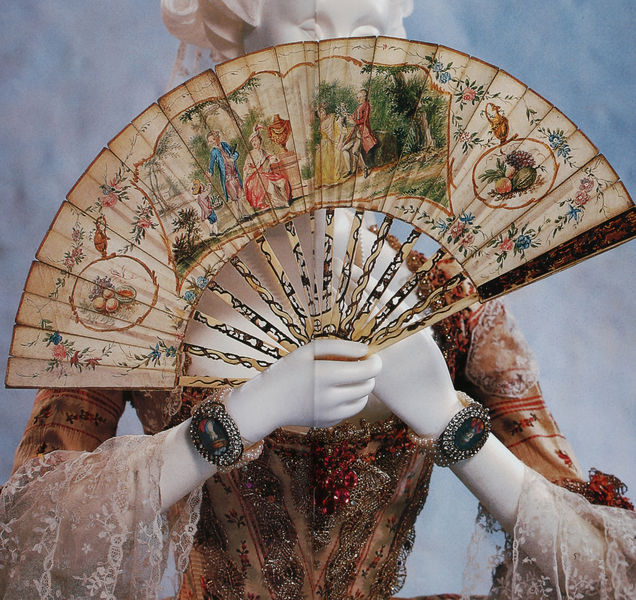
Titel: Fächer
Standort: Kyoto (Japan)
Institution: Kyoto Costume Institute
Schlagwörter: baum, blau, gruppe, weiß, bäume, landschaft, menschen, ocker, blumen, bunt, elegant, finger, frankreich, frau, grau, haar, kleid, orange, schmuck, schwarz, szene, zeichnung, blick, blüten, dame, obst, park, rose, rot, tuch, weg, ball, beige, fächer, malerei, mode, muster, ornament, schleife, jung, barock, blass, bluse, gesicht, kleidung, rahmen, samt, spitze, ärmel, hände, ast, natur, vögel, wind, zweige, busch, büsche, bestickt, figur, gewand, gold, haare, kostüm, reich, stickerei, stoff, kind, spitzen, brosche, edelsteine, perlen, rokoko, rosa, seide, wald, zart, rund, früchte, garten, ranken, statue, vase, farbig, japan, papier, modell, gelenke, mieder, tüll, romantik, detail, dekor, floral, ornamente, rüschen, japanisch, exotik, exotisch, abendkleid, bemalt, fächern, foto, versteckt, melone, pärchen, medaillon, idyll, verbergen, accessoire, manschetten, brokat, puppe, photo, china, pergament, armband, armbänder, armreif, medallion, sicht, oberteil, liebende, pfirsich, fächeln, barocj, höfisch, besatz, stickereien, prunk, gewebe, filigran, textil, verdeckt, ritual, kostbar, schmucksteine, ballkleid, schutz, elfenbein, strass, motive, paare, medaillons, pompös, liebesszene, blumig, gemme, chinoiserie, broschen, chinoise, kyoto, pailletten, chiffon, goldfaden, wedeln, amporw, bubnt, schleife abendkleid, tierhaut, traubenn